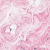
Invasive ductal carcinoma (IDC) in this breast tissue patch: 0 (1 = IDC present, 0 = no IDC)